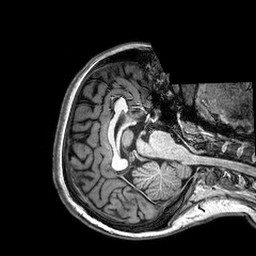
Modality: T1w
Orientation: axial
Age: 21
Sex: female
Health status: healthy
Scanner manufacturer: philips
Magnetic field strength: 3 T